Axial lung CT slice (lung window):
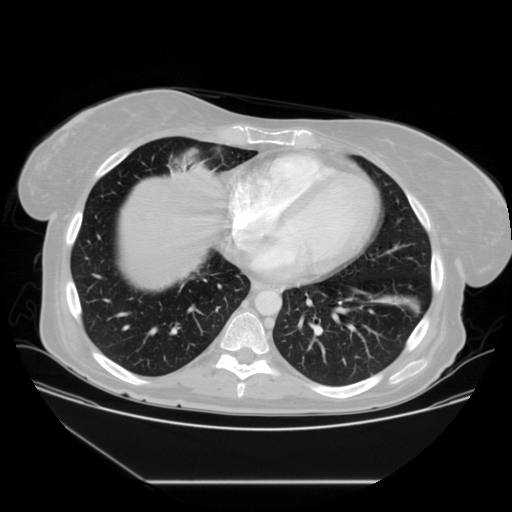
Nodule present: no